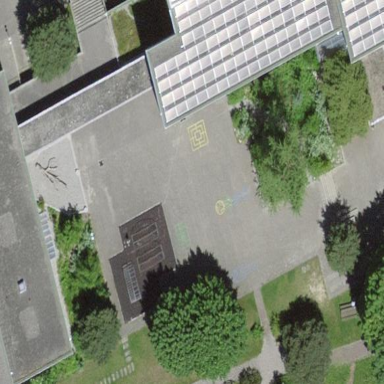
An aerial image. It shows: School building.